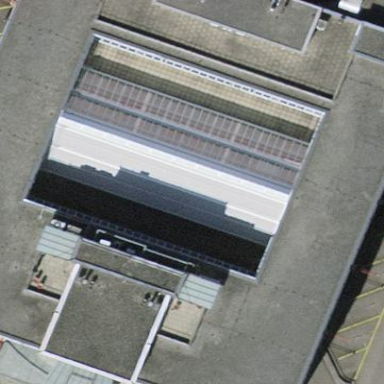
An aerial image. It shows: Office building.